Aerial crown-view tile of a tropical tree (Barro Colorado Island, Panama), acquired 20241112:
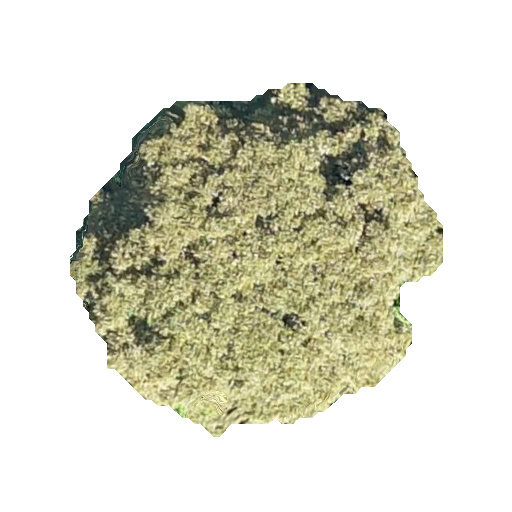
Species: Dipteryx oleifera
GBIF accepted scientific name: Dipteryx oleifera
Crown area: 146.321 m²